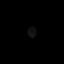
Tissue: prostate
Cell type: Fibroblasts
Senescence score: 0.7383
Nuclear area (px): 78
Mean DAPI intensity: 17.038